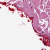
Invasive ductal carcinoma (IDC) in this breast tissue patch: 0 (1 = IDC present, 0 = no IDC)